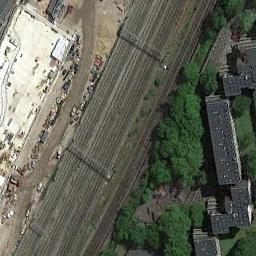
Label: railway